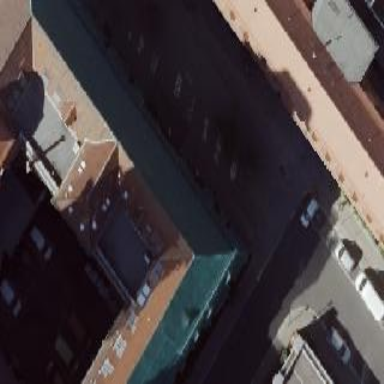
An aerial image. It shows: Building with mansard roof colored in firebrick.